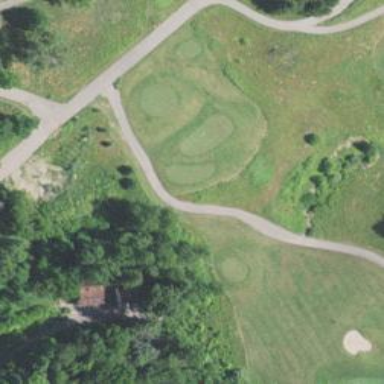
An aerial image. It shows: Golf cartpath that is also road path.